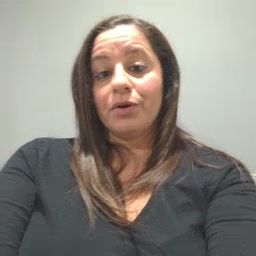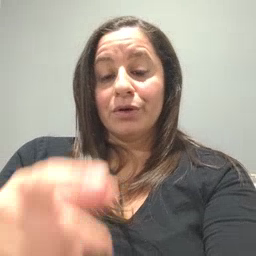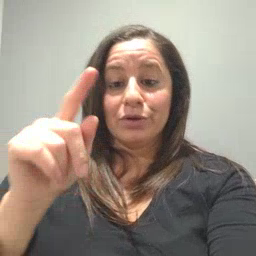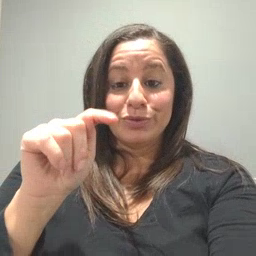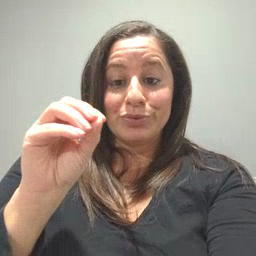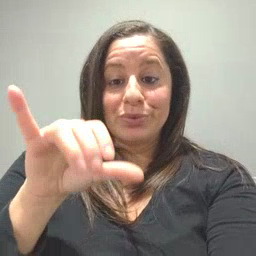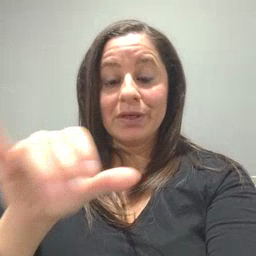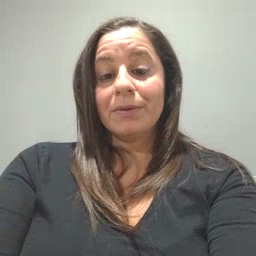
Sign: toy